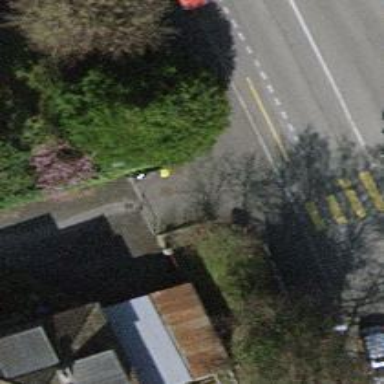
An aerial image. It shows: Cycle barrier.